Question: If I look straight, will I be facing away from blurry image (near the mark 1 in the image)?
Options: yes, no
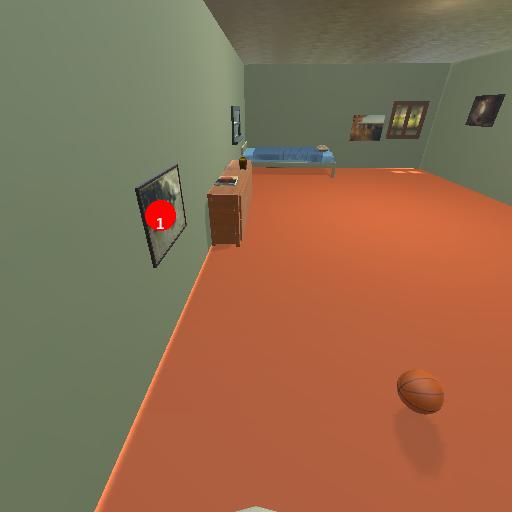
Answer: yes